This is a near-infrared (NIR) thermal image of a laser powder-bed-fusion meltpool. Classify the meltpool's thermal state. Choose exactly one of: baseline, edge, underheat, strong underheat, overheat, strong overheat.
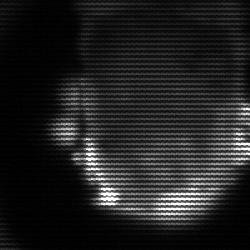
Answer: baseline